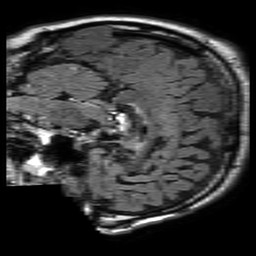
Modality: FLAIR
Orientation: sagittal
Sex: male
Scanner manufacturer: philips
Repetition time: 11 s
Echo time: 0.125 s